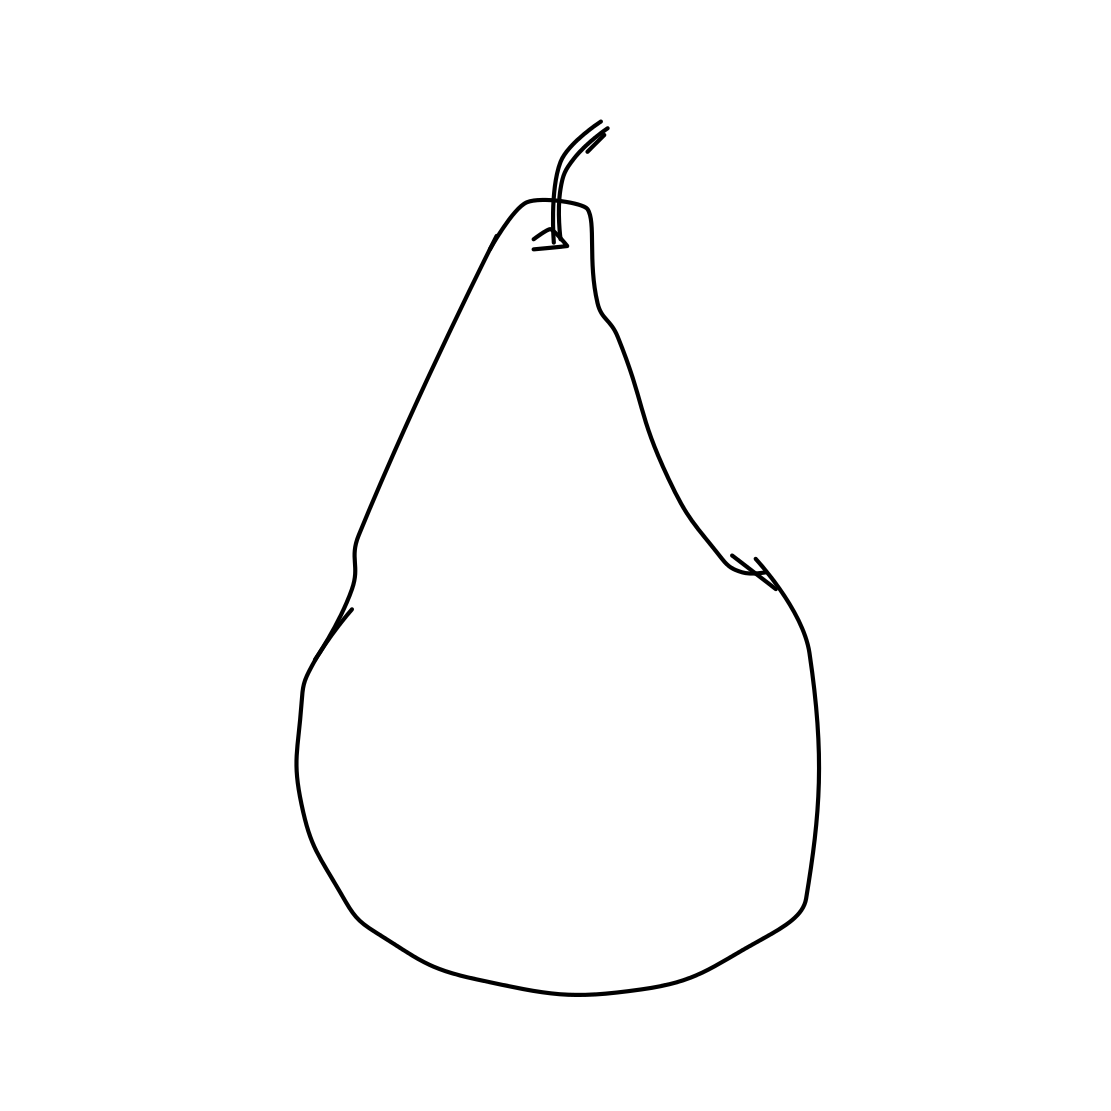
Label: pear